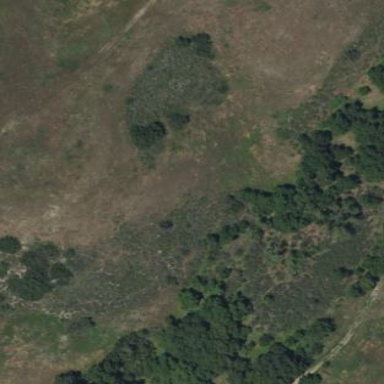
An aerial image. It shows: Area covered with scrub vegetation.